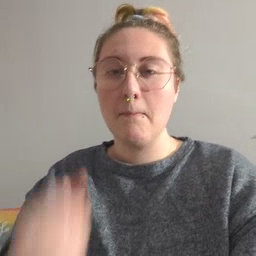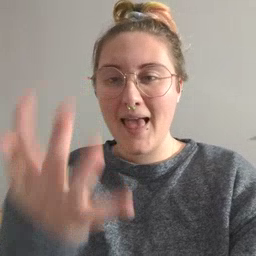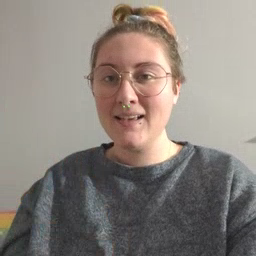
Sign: many